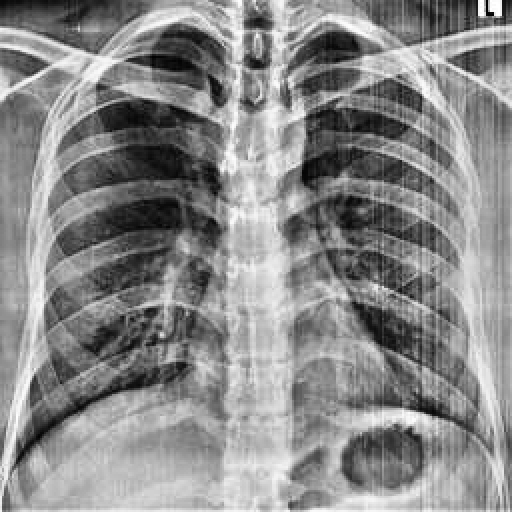
Finding: NORMAL